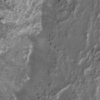
Label: not_dusty